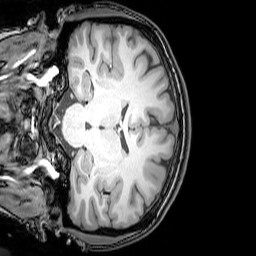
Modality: T1w
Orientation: coronal
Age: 22
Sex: female
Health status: healthy
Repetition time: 0.081 s
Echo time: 0.037 s